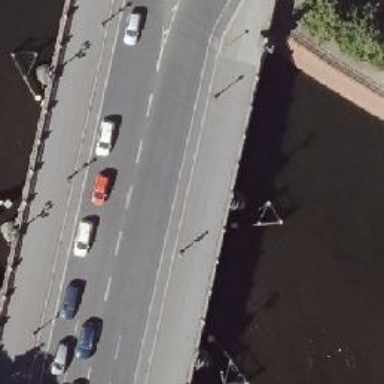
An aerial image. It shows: Tertiary road with asphalt surface crossing over bridge. There are separate sidewalks on both sides and exclusive cycle lanes.